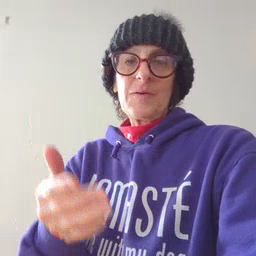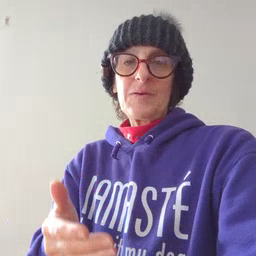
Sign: airplane